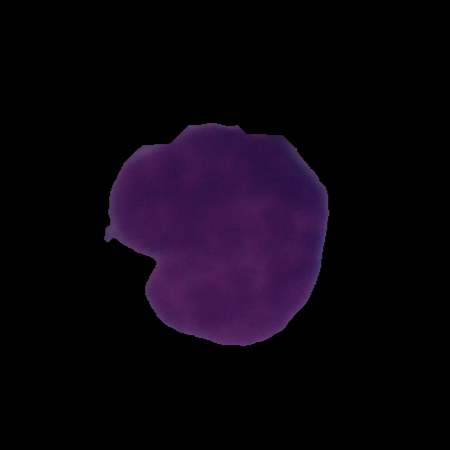
Label: cancer